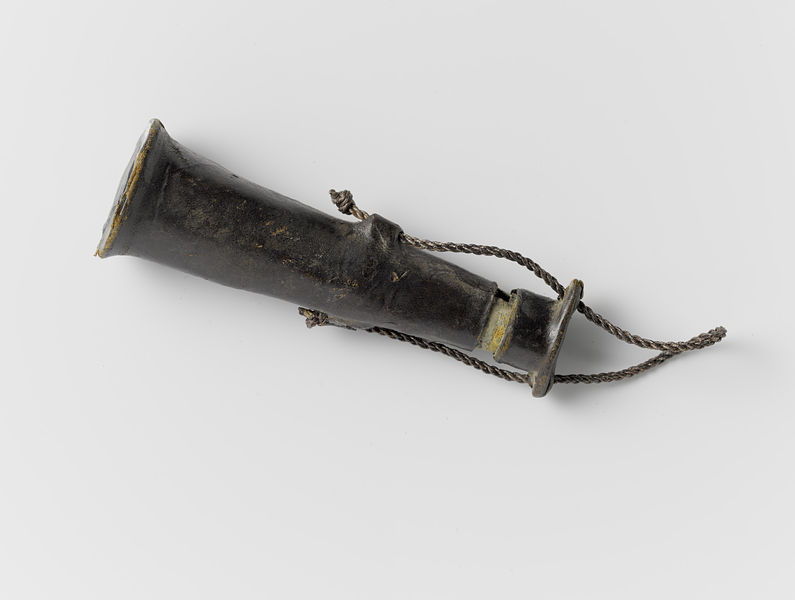
Titel: Musketmaat compleet, met een scheur in bodem en niet helemaal passende dop
Standort: Amsterdam
Institution: Rijksmuseum
Schlagwörter: soldier, black, gray, old, yellow, brown, silver, man, orange, metal, cap, glass, photo, sculpture, rope, tie, arms, instrument, woven, horn, rust, brass, bronze, artifact, carving, lie, photograph, poop, tool, weapon, copper, powder, tube, pipe, string, e, thing, telescope, object, g, item, r, scratched, knot, a, q, cord, df, device, knots, kordel, twine, implement, dfs, stopper, tubular, sling, munition, whizzle, powderhorn, slung, taper, gq, utility, telsckope, vglasswa, kaptain, graved